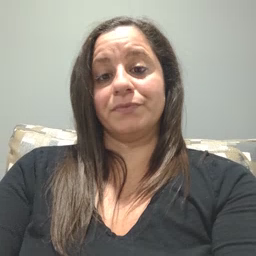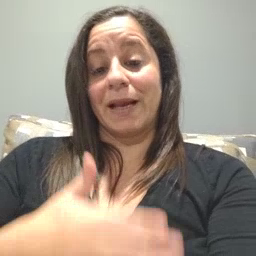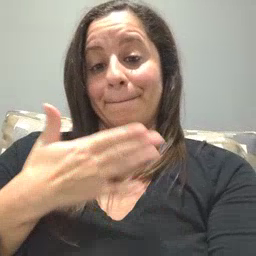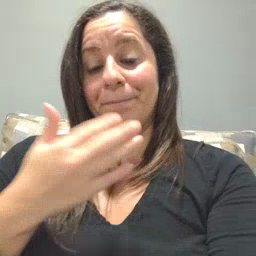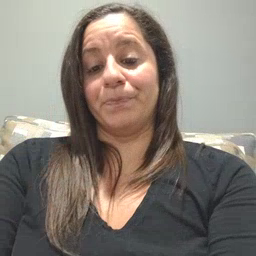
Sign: happy